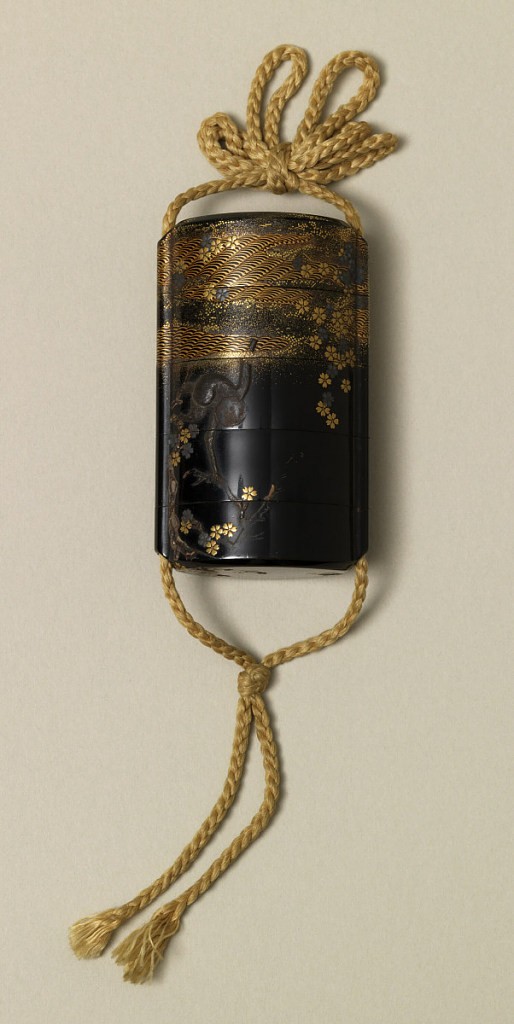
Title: Inro
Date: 19th century
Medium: Lacquer, cord
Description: Black lacquer inro, oval in section, decorated with gold waves and flowers. Tied and braided cord.